Question: I use OCMock to test out singleton methods. I get "no such method exists in the mocked class." error for testSingleton method and infinite loop (the screenshot, the spinning indicator) for testSingletonWithBlock method
EDIT:
download sample project here
<URL>

Here is my implementation
manager:
'''
@implementation Manager
+ (Manager *)sharedManager {
static Manager *instance;
dispatch_once_t predicate;
dispatch_once(&predicate, ^{
instance = [Manager new];
});
return instance;
}
- (int)getOne {
return 1;
}
- (void)success:(BOOL)success completion:(void(^)(void))completion failure:(void(^)(void))failure {
success ? completion() : failure();
}
'''
view controller:
'''
- (void)manager_printOne {
int num = [[Manager sharedManager] getOne];
NSLog(@"number is: %d", num);
}
- (void)manager_success:(BOOL)success completion:(void(^)(void))completion failure:(void(^)(void))failure {
[[Manager sharedManager] success:success completion:completion failure:failure];
}
'''
test view controller:
'''
@interface coreDataTestTests : XCTestCase
@property (nonatomic, strong) id mockManager;
@property (nonatomic, strong) ViewController *viewController;
@end
@implementation coreDataTestTests
- (void)setUp
{
[super setUp];
self.viewController = [ViewController new];
//for singleton
self.mockManager = [Manager createNiceMockManager];
}
- (void)tearDown
{
[super tearDown];
self.viewController = nil;
//Note: singleton need both, retain counts = 2
self.mockManager = nil;
[Manager releaseInstance];
}
- (void)testSingleton {
NSLog(@"testSingleton");
OCMStub([self.mockManager getOne]).andReturn(2);
[self.viewController manager_printOne];
}
- (void)testSingletonWithBlock {
NSLog(@"testSingletonWithBlock");
[[[[self.mockHelper stub] ignoringNonObjectArgs] andDo:^(NSInvocation *invocation) {
void(^block)(void);
[invocation getArgument:&block atIndex:3];
block();
}] success:0 completion:[OCMArg any] failure:[OCMArg any]];
[self.viewController manager_success:NO completion:^{
NSLog(@"completion");
} failure:^{
NSLog(@"failure");
}];
}
@end
'''
manager category for unit test:
'''
static Manager *mockManager = nil;
@implementation Manager
#pragma clang diagnostic push
#pragma clang diagnostic ignored "-Wobjc-protocol-method-implementation"
+ (Manager *)sharedManager {
if (mockManager) {
return mockManager;
}
return invokeSupersequentNoParameters();
}
#pragma clang diagnostic pop
+(id)createMockManager {
mockManager = [OCMockObject mockForClass:[Manager class]];
return mockManager;
}
+(id)createNiceMockManager {
mockManager = [OCMockObject niceMockForClass:[Manager class]];
return mockManager;
}
+(void)releaseInstance {
mockManager = nil;
}
'''
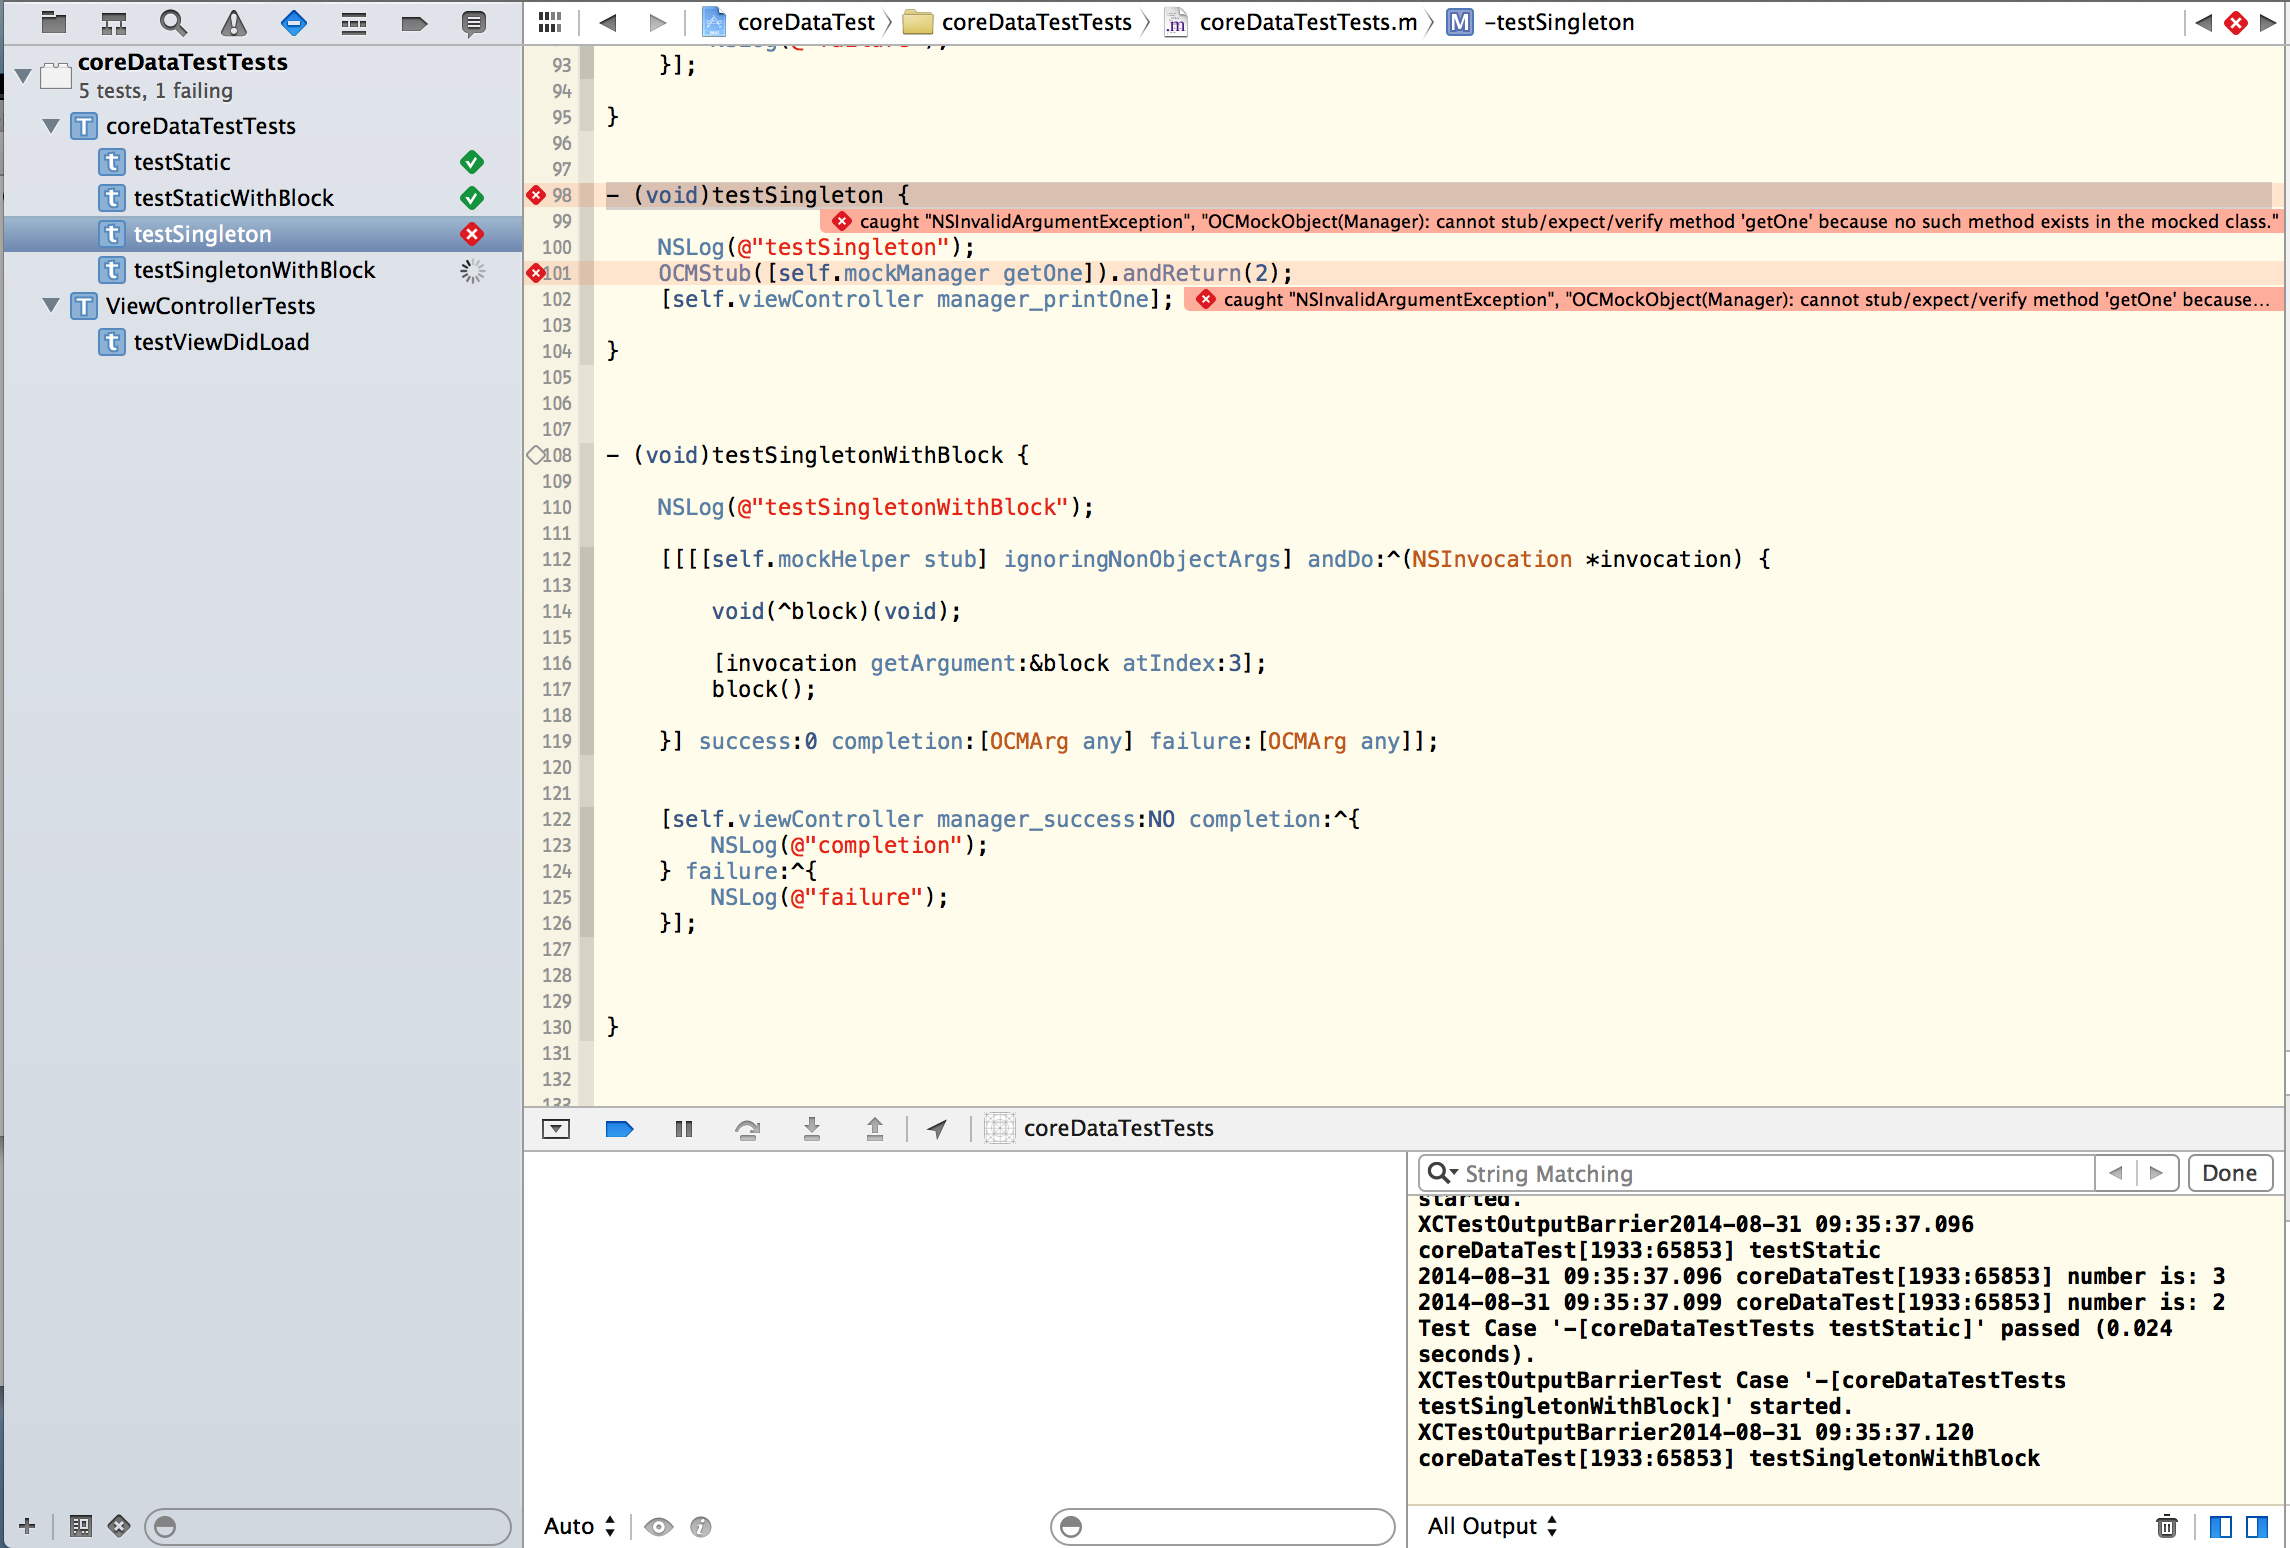
Answer: Rather than creating a category, you could just stub 'sharedManager' and return a nice mock.
'''
- (void)setUp
{
[super setUp];
self.viewController = [ViewController new];
//for singleton
id classMockManager = OCClassMock([Manager class]);
OCMStub([classMockManager sharedManager]).andReturn(classMockManager);
self.mockManager = classMockManager;
}
'''
I don't have an environment up to test this just this moment, but this strategy should work. Note that this is OCMock3 syntax. See <URL>